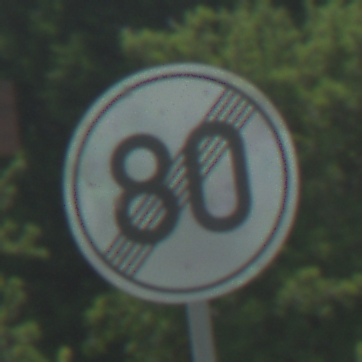
Verkehrszeichen: EndeGeschwindigkeit80
Umgebung: Outdoor, Nature
Tageszeit: Midday
Wetter: PartlyCloudy
Licht: Natural
Jahreszeit: NotSpecified
Kontrast: HighContrast